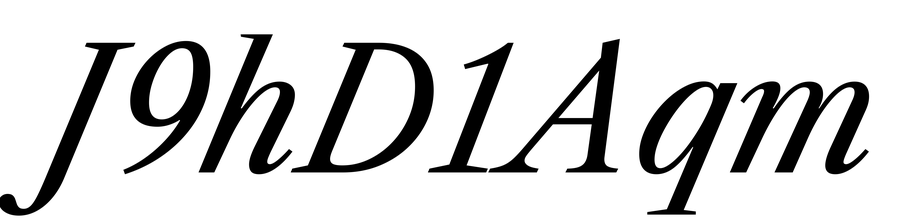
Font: LibreCaslonText-Italic_Italic